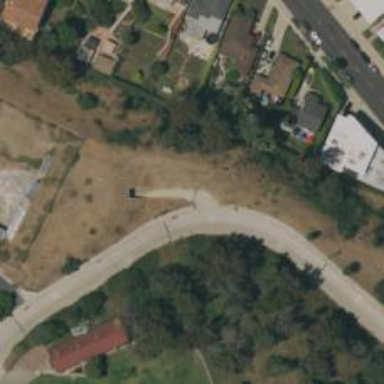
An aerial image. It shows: Driveway that used to serve military camp.